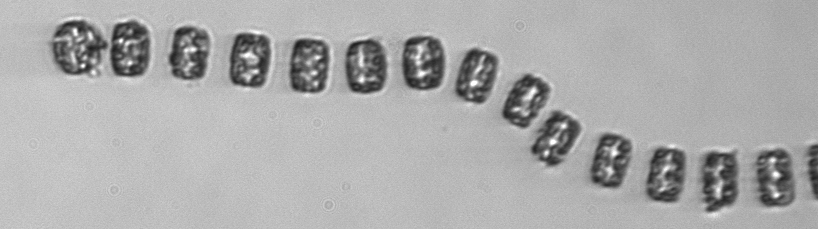
Label: Thalassiosira